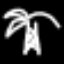
Label: palm tree